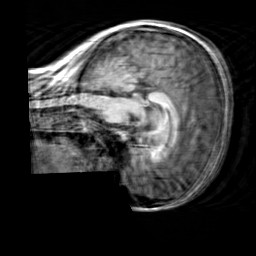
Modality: T1w
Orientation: sagittal
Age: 24
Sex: female
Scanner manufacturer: siemens
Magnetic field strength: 3 T
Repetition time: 2.3 s
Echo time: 0.00303 s